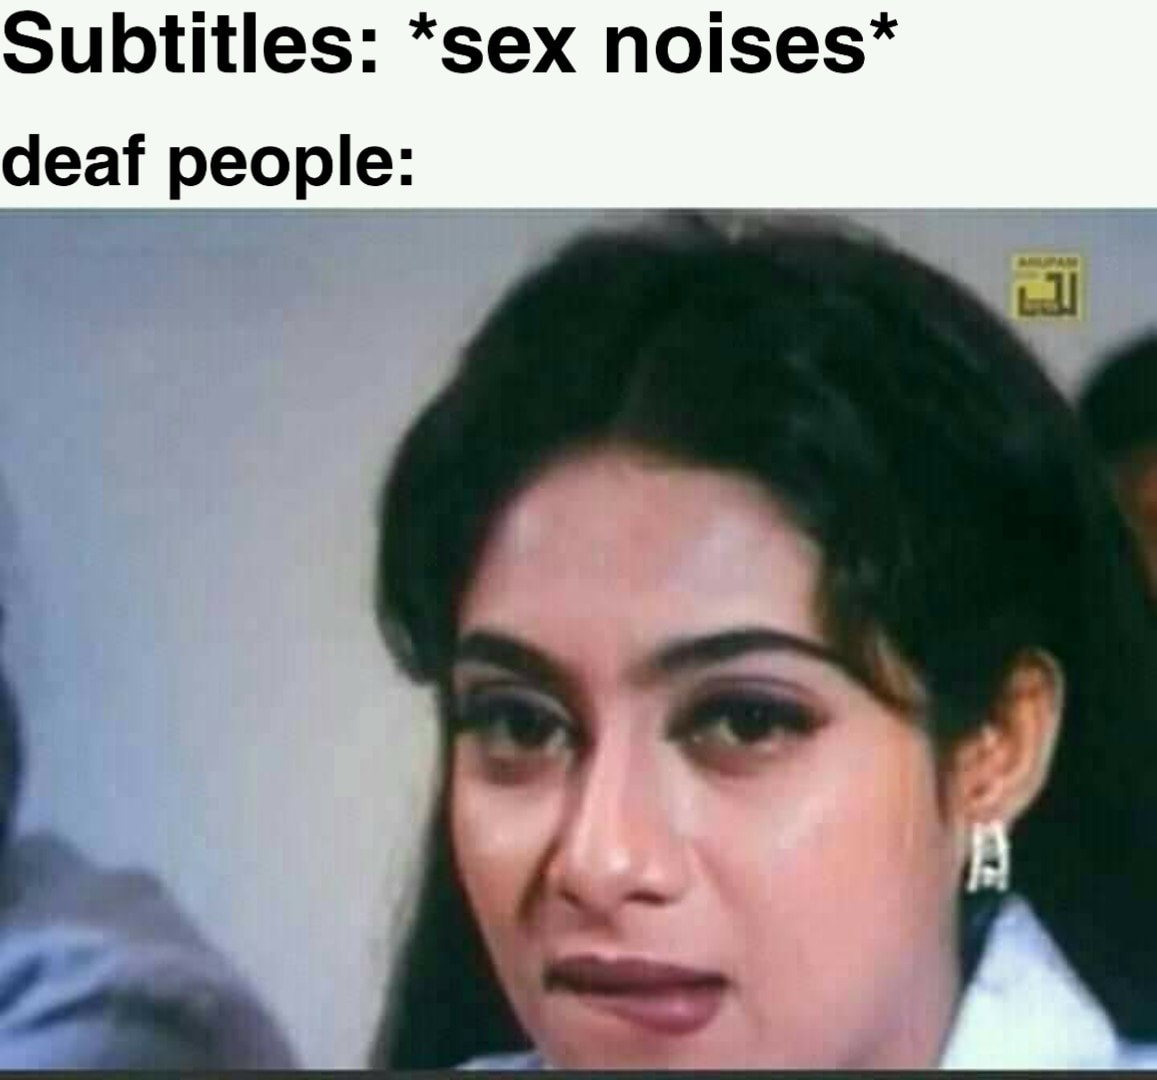
Caption: Subtitles:   *sex noises*     deaf people:
Label: non-hate